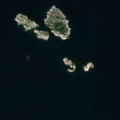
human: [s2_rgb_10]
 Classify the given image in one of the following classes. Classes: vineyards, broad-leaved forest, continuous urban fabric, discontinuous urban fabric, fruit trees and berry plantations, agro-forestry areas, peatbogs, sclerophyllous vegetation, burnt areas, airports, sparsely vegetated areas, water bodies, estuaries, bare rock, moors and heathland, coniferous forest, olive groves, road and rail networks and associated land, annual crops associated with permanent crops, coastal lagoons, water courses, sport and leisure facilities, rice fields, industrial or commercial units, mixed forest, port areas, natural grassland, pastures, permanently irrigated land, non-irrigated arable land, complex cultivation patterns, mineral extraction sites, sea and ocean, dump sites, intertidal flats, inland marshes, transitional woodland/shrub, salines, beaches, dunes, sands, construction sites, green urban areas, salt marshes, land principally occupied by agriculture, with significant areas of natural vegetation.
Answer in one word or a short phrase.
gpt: sea and ocean